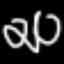
Label: squiggle